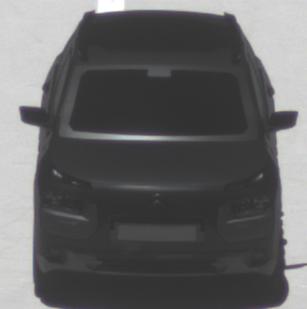
Make: Citroen
Model: C4 Cactus PureTech 75
Detailed model: C4 Cactus
Model produced from: 2014/09
Model produced until: 2015/03
Doors: 5
Color: black
Road condition: dry road
Daytime: midday
Contrast: high contrast